Field crop: maize
Growth stage: 2
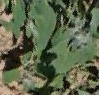
Species: maize